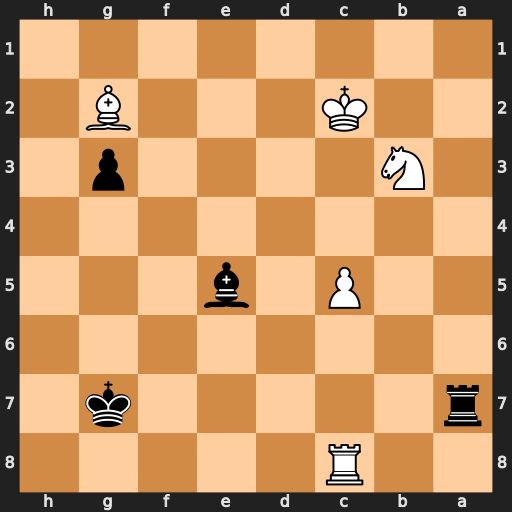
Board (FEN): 2R5/r5k1/8/2P1b3/8/1N4p1/2K3B1/8
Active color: b
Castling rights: -
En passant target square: -
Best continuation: Ra2+ Kd3 Rxg2